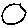
Label: circle